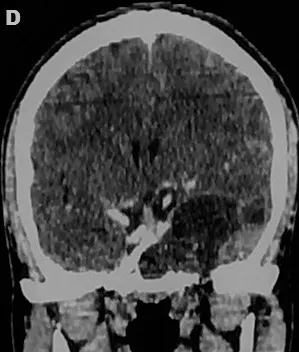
(A-D) CECT brain and paranasal sinuses showing infiltrative solid-cystic mixed density lesion epicentred in the base of skull predominantly involving the sphenoid sinus causing its expansion and ballooning. The lesion has caused erosion of the left lateral wall of the sphenoid sinus, left anterior and posterior clinoid process, floor of sella and sphenoid sinus and lateral wall of the left orbit with extension into the left antero-medial temporal lobe and left cavernous sinus.
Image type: radiology (ct)